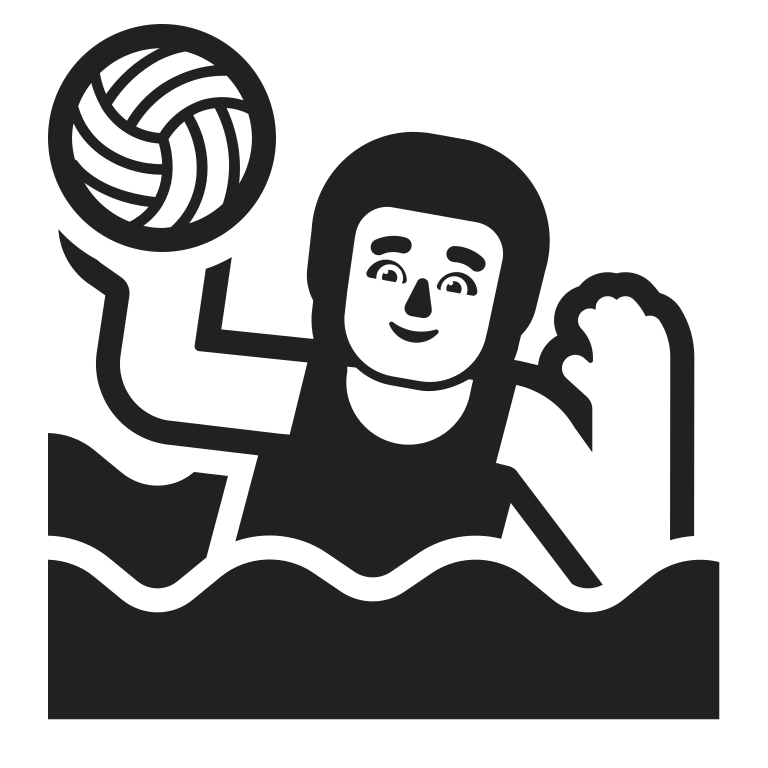
man playing water polo high contrast default